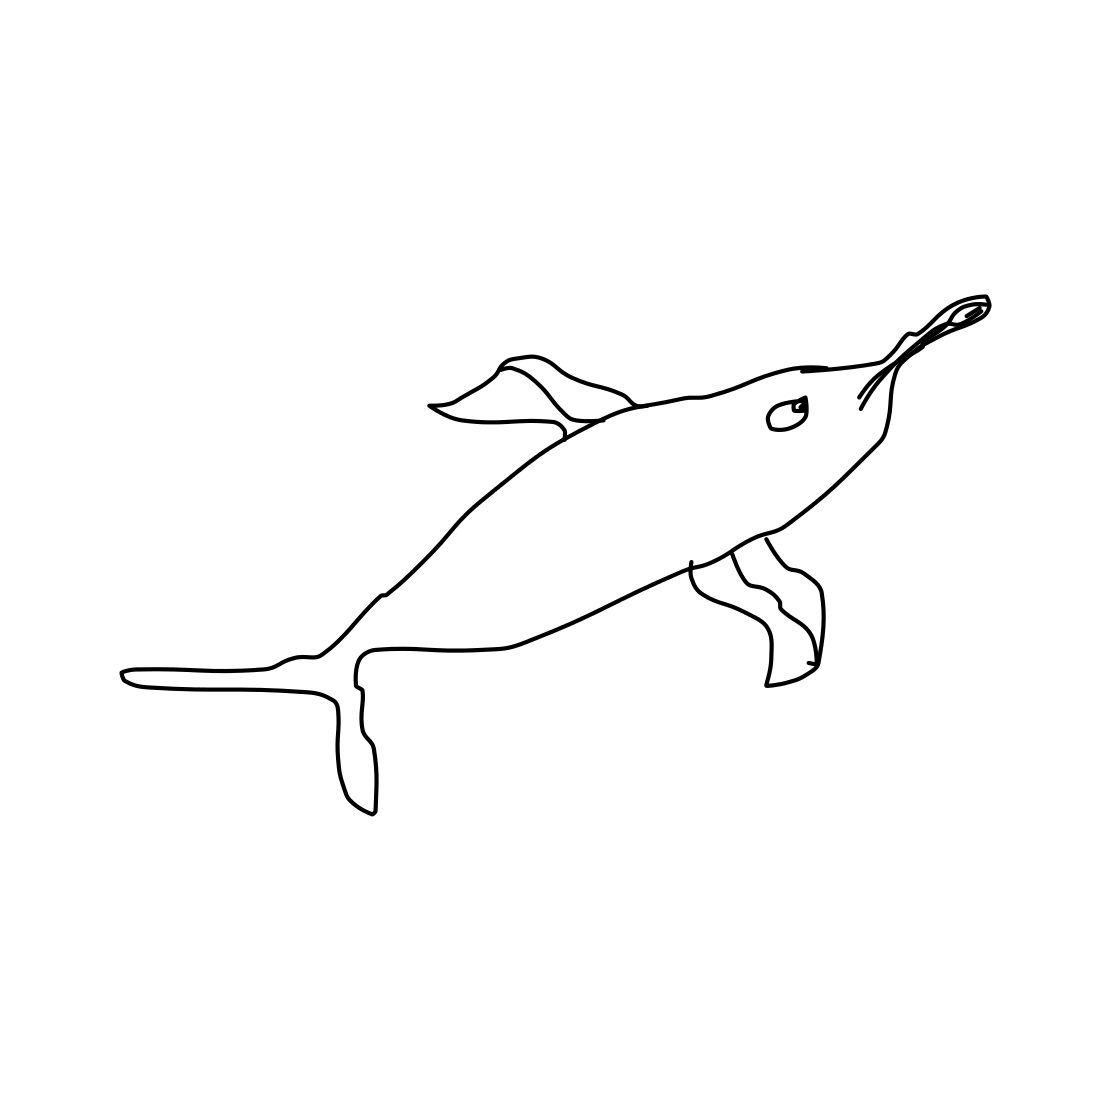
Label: dolphin